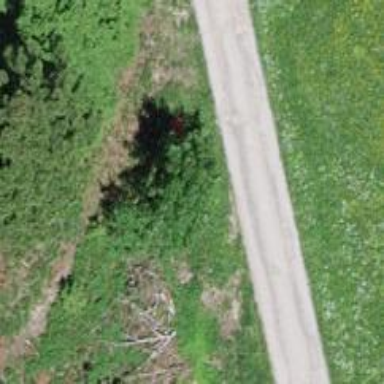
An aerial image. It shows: Red bench.